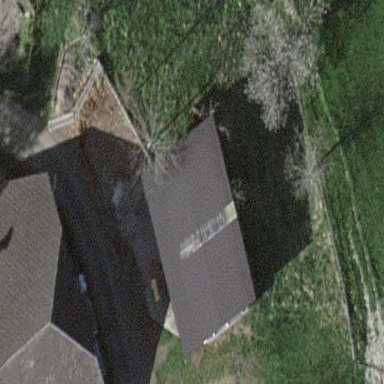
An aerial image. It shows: Shed.